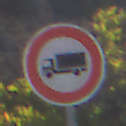
Verkehrszeichen: VerbotFuerKraftfahrzeugeUeberDreiKommaFuenfTonnen
Umgebung: Outdoor, Nature
Tageszeit: MorningAfternoon
Wetter: Clear
Licht: Natural
Jahreszeit: NotSpecified
Kontrast: HighContrast